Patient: sex F, age 76
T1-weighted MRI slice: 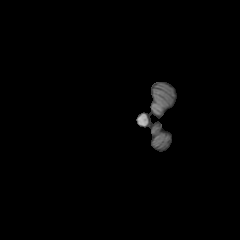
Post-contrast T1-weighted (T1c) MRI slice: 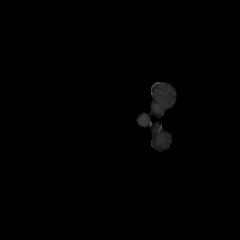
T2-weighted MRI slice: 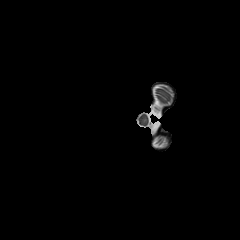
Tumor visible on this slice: no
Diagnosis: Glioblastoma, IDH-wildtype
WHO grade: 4